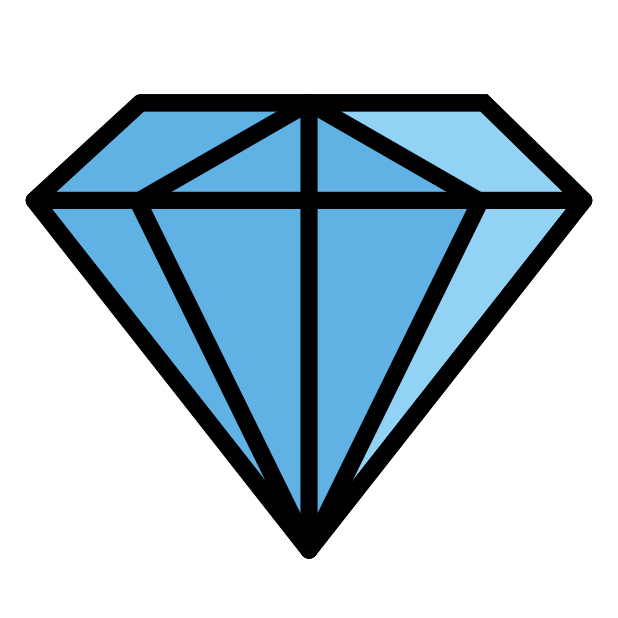
gem stone